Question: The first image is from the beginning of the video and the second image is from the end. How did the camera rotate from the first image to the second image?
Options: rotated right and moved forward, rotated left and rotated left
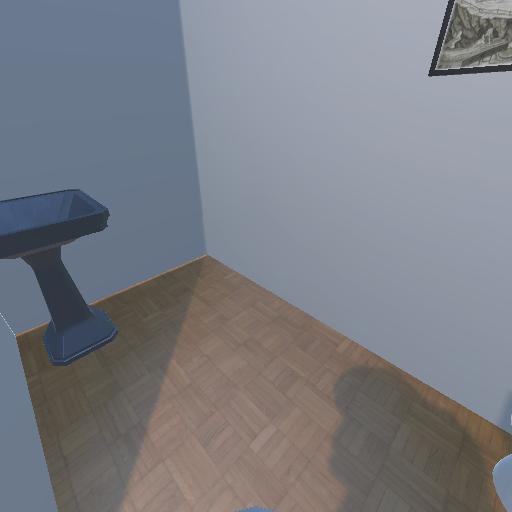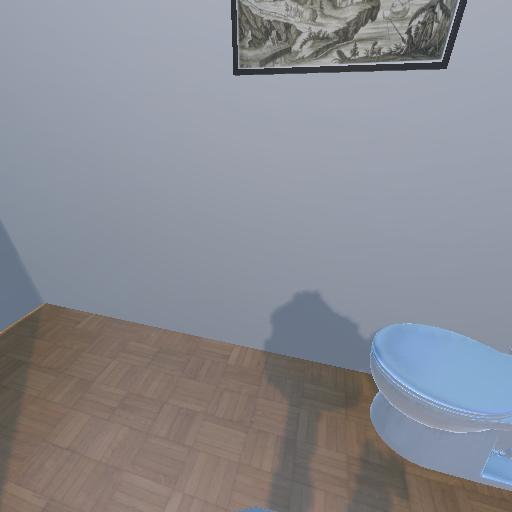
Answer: rotated right and moved forward